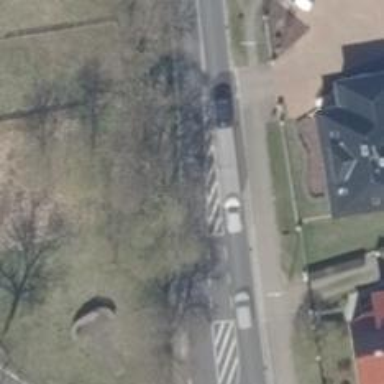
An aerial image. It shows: Primary highway with asphalt surface. There are sidewalks on both sides and cycle track.